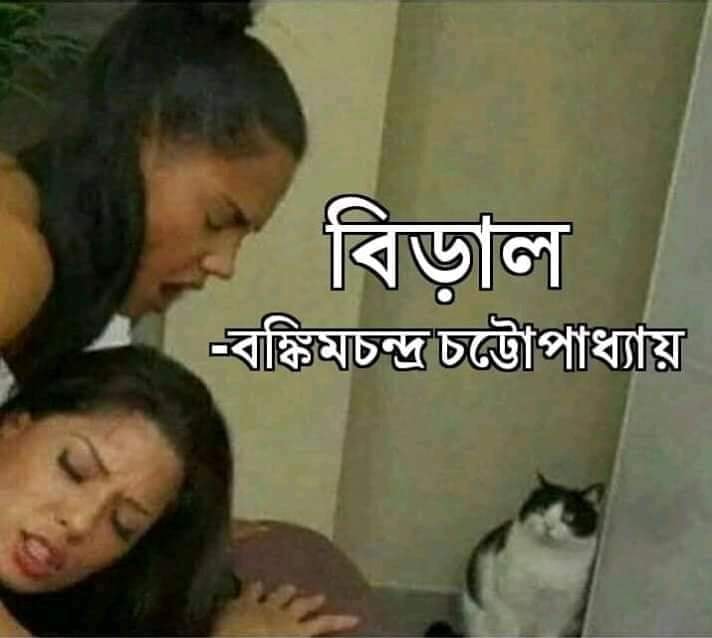
Caption: বিড়াল    -বঙ্কিমচন্দ্র চট্টোপাধ্যায়
Label: non-hate